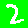
Digit: 2